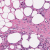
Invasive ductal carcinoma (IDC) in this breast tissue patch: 0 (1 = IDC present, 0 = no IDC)